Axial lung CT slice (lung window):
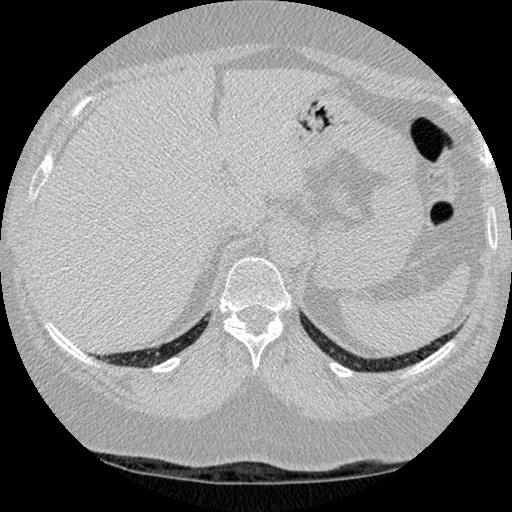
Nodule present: no